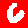
Digit: 6